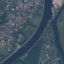
Land use / land cover: River